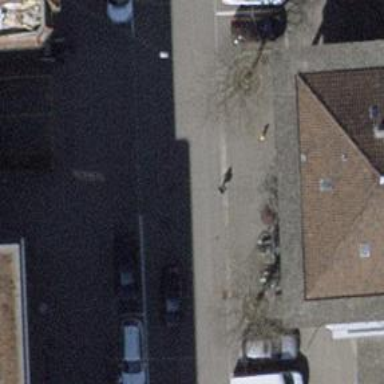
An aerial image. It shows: Bollard.